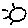
Label: sun